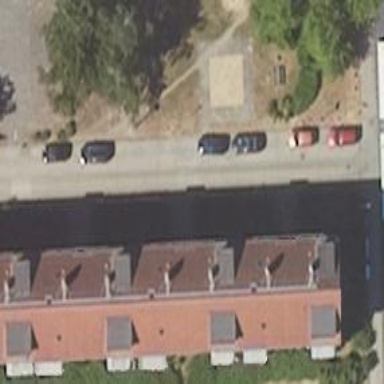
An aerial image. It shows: Concrete alleyway designated as service road.